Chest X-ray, PA view. Patient: 43 years old, sex M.
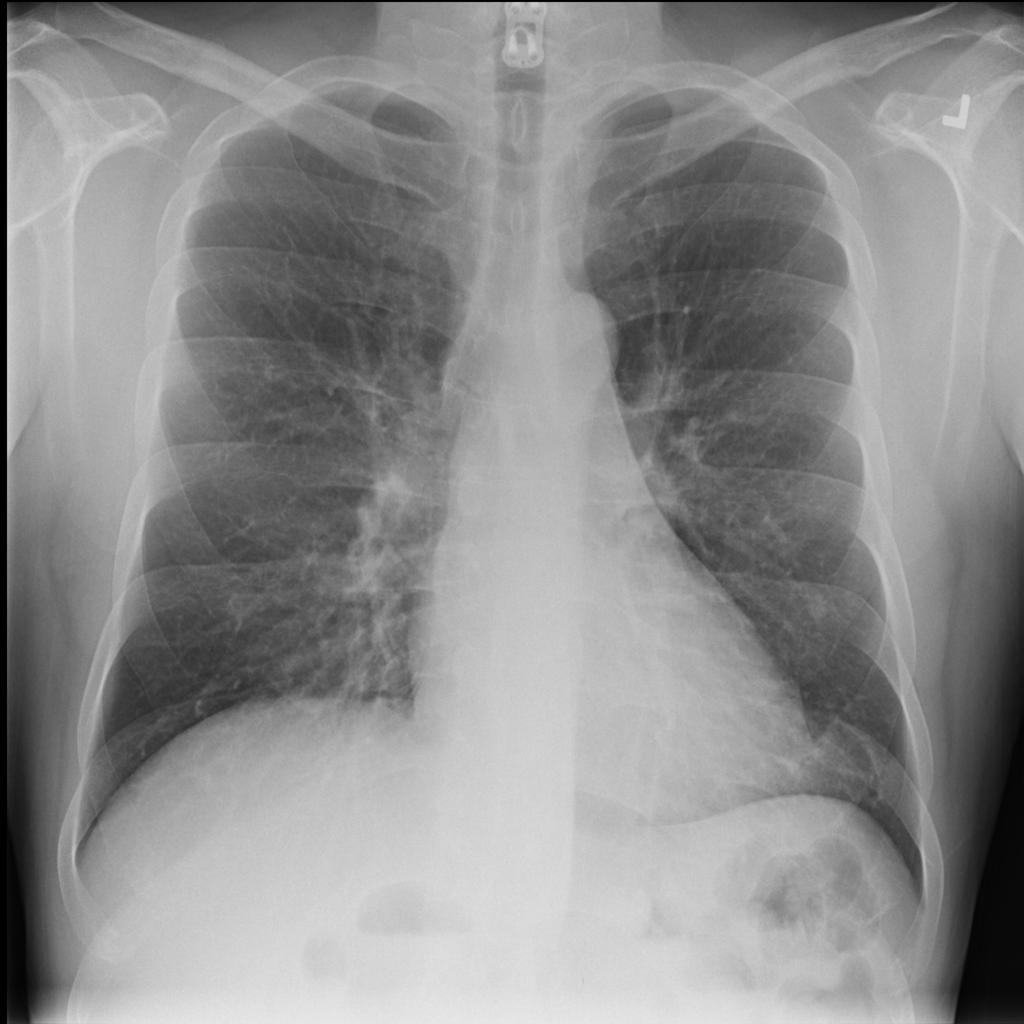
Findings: No Finding